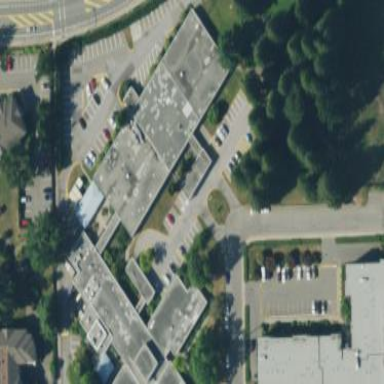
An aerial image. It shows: Residential building that serves as nursing home.